Question: While trying to debug an AutoLayout problem (a table cell which should be growing according to the size of its content isn't, in some circumstances), I set a breakpoint on the last line of my 'tableView:heightForRow:' method, and trying to print the value of 'systemLayoutSizeFittingSize:' I get this:
'''
(lldb) p ((CGSize)[cachedCell.contentView systemLayoutSizeFittingSize:UILayoutFittingCompressedSize]).height
2014-10-14 11:15:49.492 AppName[72132:<PHONE>] This NSLayoutConstraint is being configured with a constant that exceeds internal limits. A smaller value will be substituted, but this problem should be fixed. Break on void _NSLayoutConstraintNumberExceedsLimit() to debug. This will be logged only once. This may break in the future.
(CGFloat) $0 = 57
'''
Well ok, that's interesting. But I try and do what it says and set a breakpoint on that function:

... and this breakpoint doesn't get hit.
- -
(Annoyingly, it seems to work in cases but not in others and I can't see a difference in the setup.)
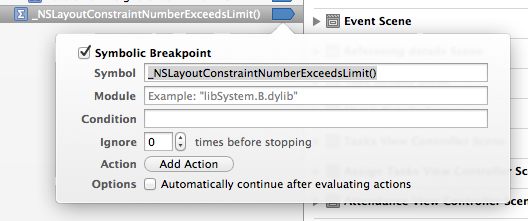
Answer: Omit the '()' from the symbol name. It's a little clearer what is happening if you use the debugger console window to set this breakpoint with the 'breakpoint set --name' command:
'''
(lldb) br s -n _NSLayoutConstraintNumberExceedsLimit()
Breakpoint 1: no locations (pending).
WARNING: Unable to resolve breakpoint to any actual locations.
(lldb) br s -n _NSLayoutConstraintNumberExceedsLimit
Breakpoint 2: where = Foundation'_NSLayoutConstraintNumberExceedsLimit, address = 0x00007fff9168e6f5
(lldb)
'''
If you had used the 'breakpoint list' ('br l') command in your Xcode debug session, you would have seen that the '_NSLayoutConstraintNumberExceedsLimit()' breakpoint didn't get set in any locations.